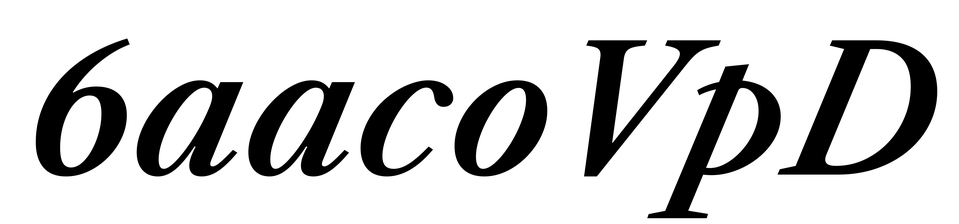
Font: LibreCaslonText-Italic_SemiBold_Italic